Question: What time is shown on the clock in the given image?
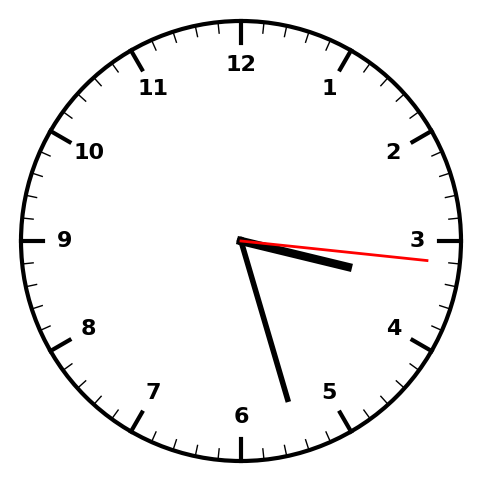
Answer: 03:27:16